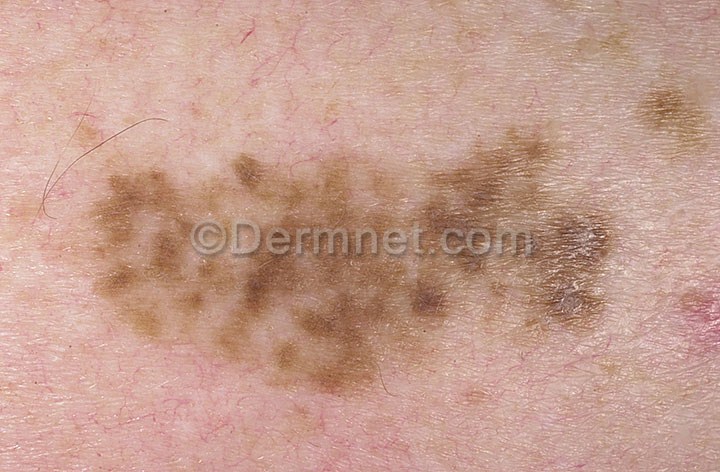
Disease: Melanoma Skin Cancer Nevi and Moles